Question: Programs and versions i'm running:
- - - -
Problem: When i update my game in below loop, i open task manager and see that the program is taking up 25 CPU! this is way too much.
The loop:
'''
protected override void Update(GameTime gameTime)
{
if (GamePad.GetState(PlayerIndex.One).Buttons.Back == ButtonState.Pressed || Keyboard.GetState().IsKeyDown(Keys.Escape))
Exit();
// TODO: Add your update logic here
if (angleCounter != 359)
angleCounter++;
else
angleCounter = 0;
base.Update(gameTime);
}
'''
The loop makes an angle (degrees) increment so that the image (png) i'm drawing is spinning constantly
The drawing part:
'''
protected override void Draw(GameTime gameTime)
{
GraphicsDevice.Clear(Color.CornflowerBlue);
spriteBatch.Begin();
// TODO: Add your drawing code here
Vector2 location = new Vector2(200, 200);
Rectangle sourceRectangle = new Rectangle(0, 0, sprite.Width, sprite.Height);
Vector2 origin = new Vector2(sprite.Width / 2, sprite.Height / 2);
float angle = (float)DegreeToRadianal(angleCounter);
spriteBatch.Draw(sprite, location, sourceRectangle, Color.White, angle, origin, 1f, SpriteEffects.None, 1);
spriteBatch.End();
base.Draw(gameTime);
}
'''
EDIT: I have ran a profiler, this is what it says:

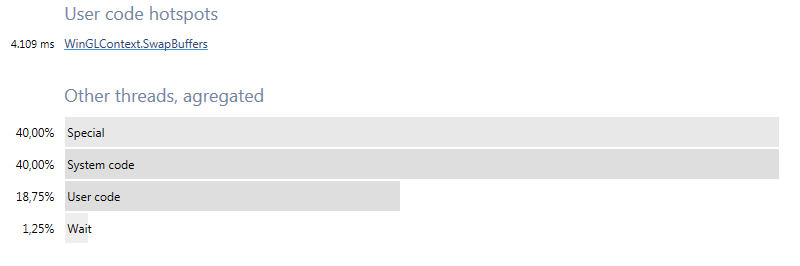
Answer: ## 1. What's the basis for your performance metric?
A universal factor in designing for performance is that you need a business-centric definition of "fast enough" to aim for. Does your user care if your game uses 25% of their CPU? No. Your user cares whether or not your game runs smoothly. Does your game run smoothly?
> "the animation looks good, nice and smooth"
Looks like your program runs fast enough!
<URL>
## 2. It looks like your game loop is rate-unlimited.
That means your program basically says to your computer "Run this loop as fast as you possibly can!"
Given that, how do you arrive at your conclusion that your computer "should be able to run a program like this" with 1% CPU utilisation?
It seems quite self-evident that a rate-unlimited loop will cause 100% CPU utilisation irrespective of clock speed (=25% on a 4-core machine like yours)!
If for some reason it's very very important to you that the game not run as fast as possible, you could try setting:-
'''
IsFixedTimeStep = true;
'''
in your game constructor, but make sure you clearly understand the implications of a fixed vs a variable time step:-
- <URL>